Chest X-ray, PA view. Patient: 65 years old, sex M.
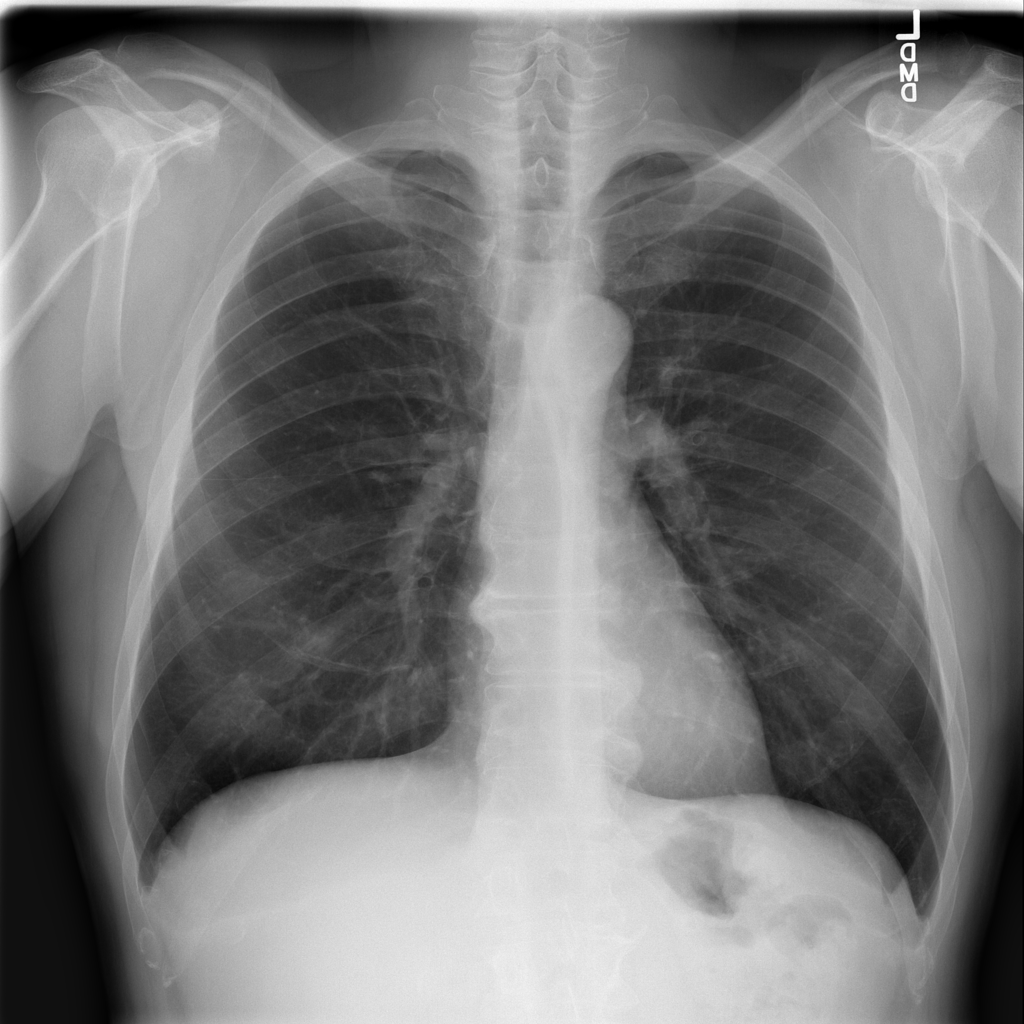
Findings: No Finding